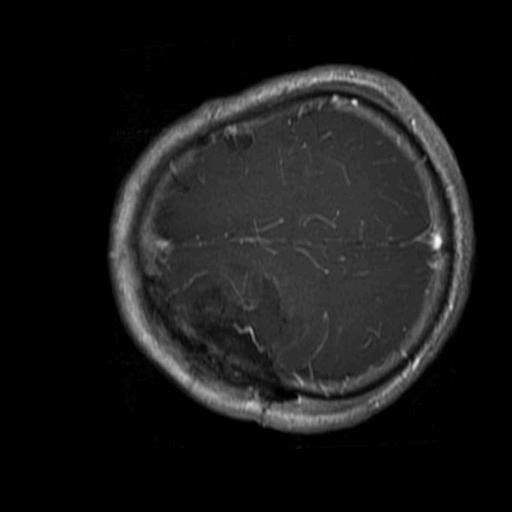
Label: brain_glioma